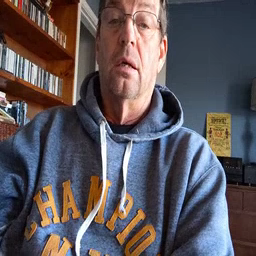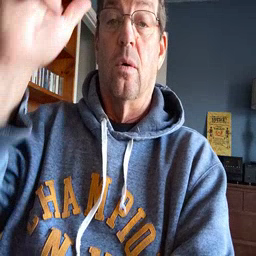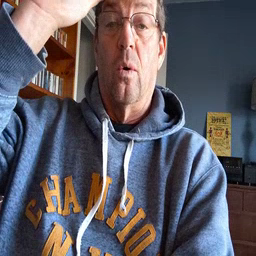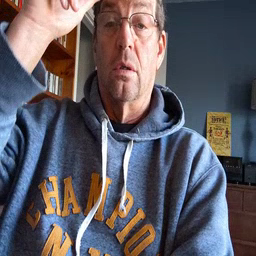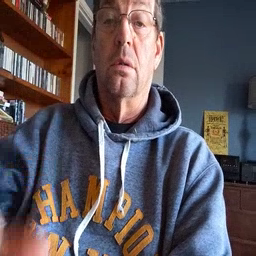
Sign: horse